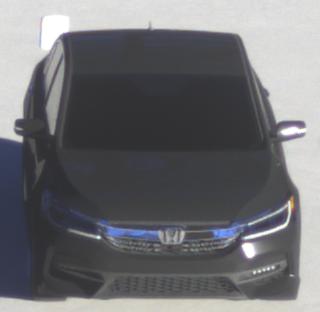
Make: Honda
Model: Accord Hybrid
Detailed model: 9. Generation
Model produced from: 2015
Model produced until: 2019
Doors: 4
Color: black
Road condition: dry road
Daytime: sunrise or sunset
Contrast: high contrast